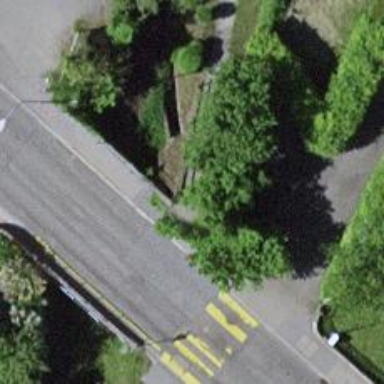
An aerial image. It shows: Cycle barrier.